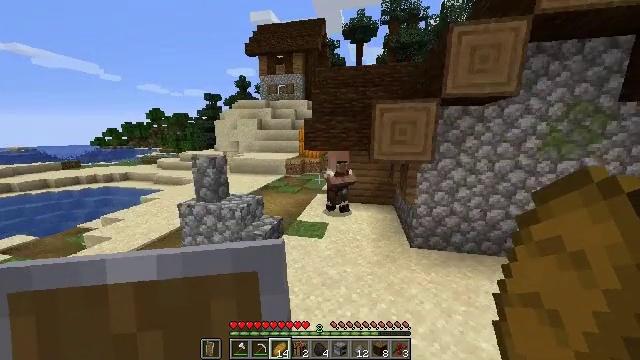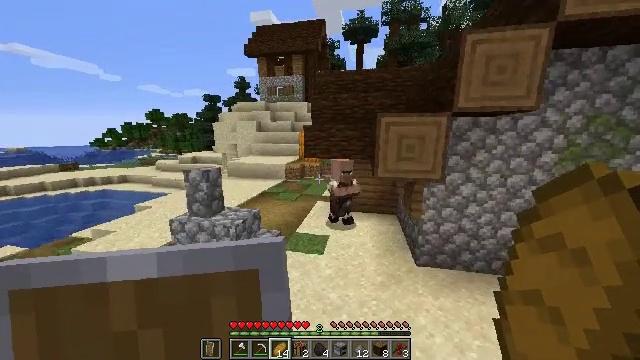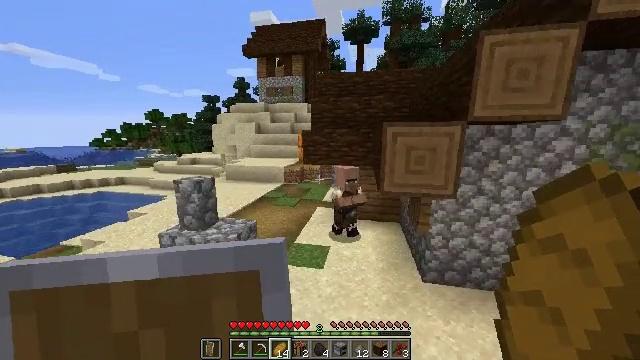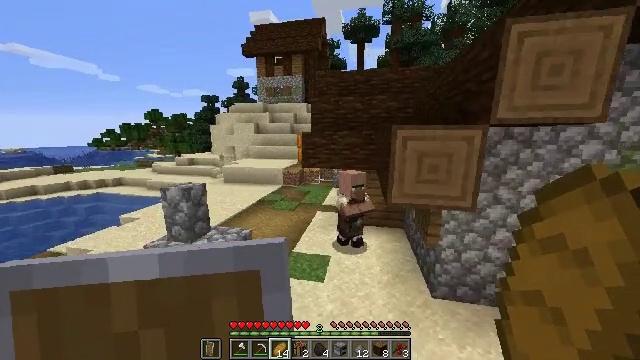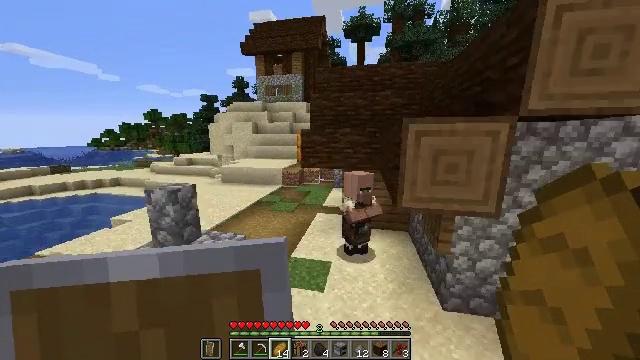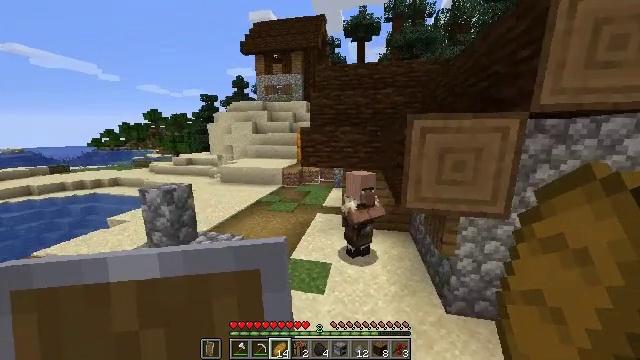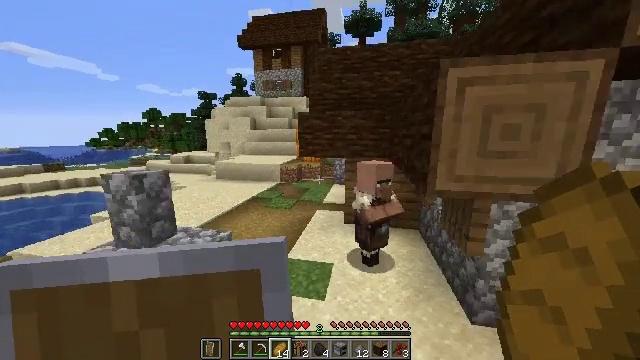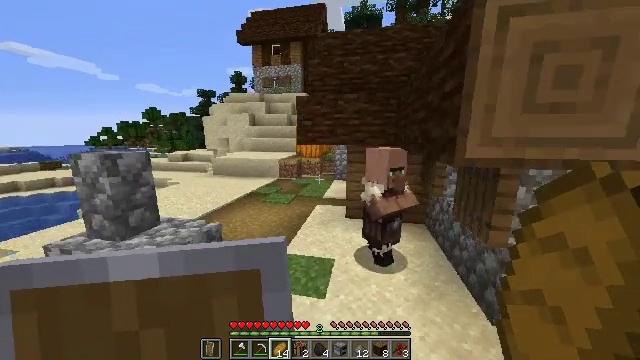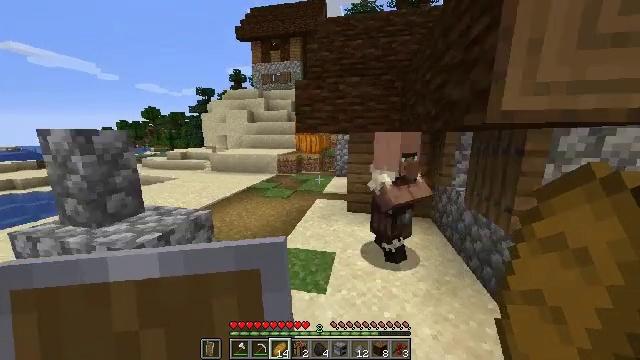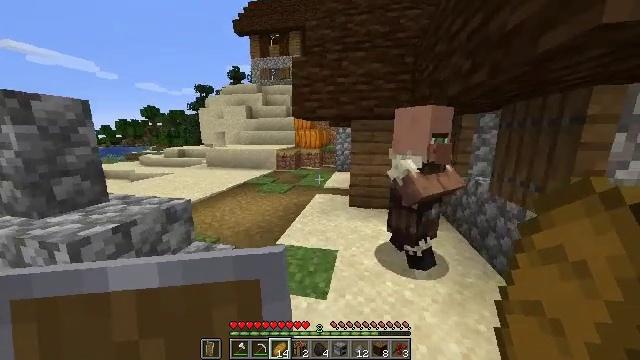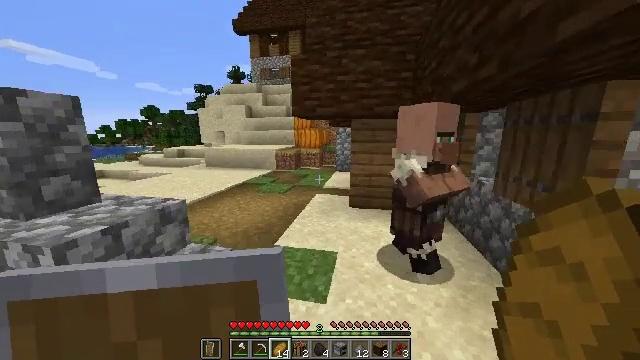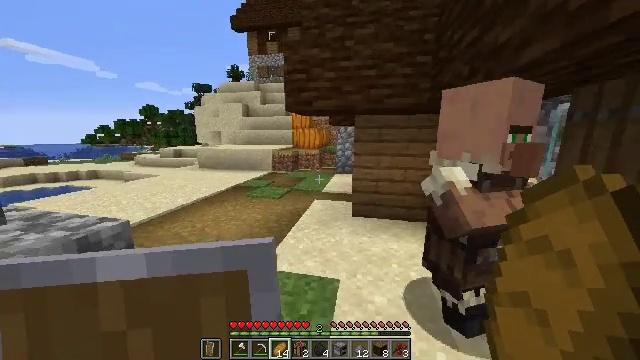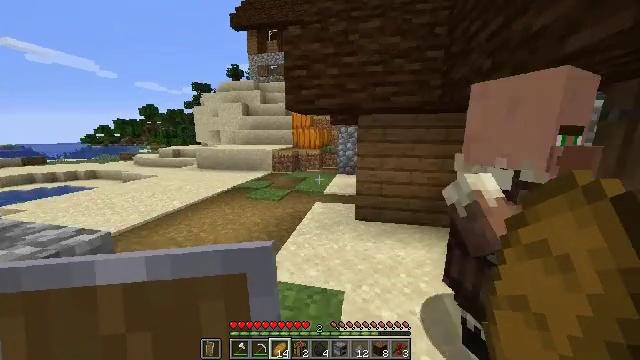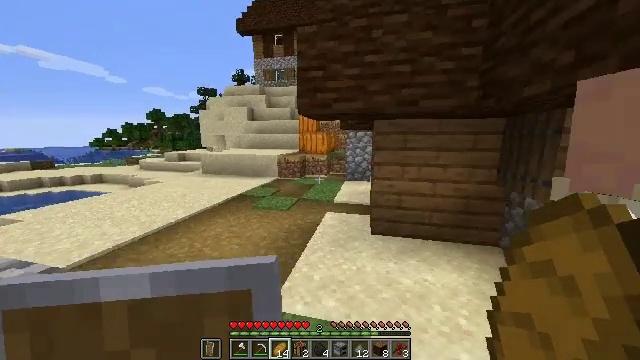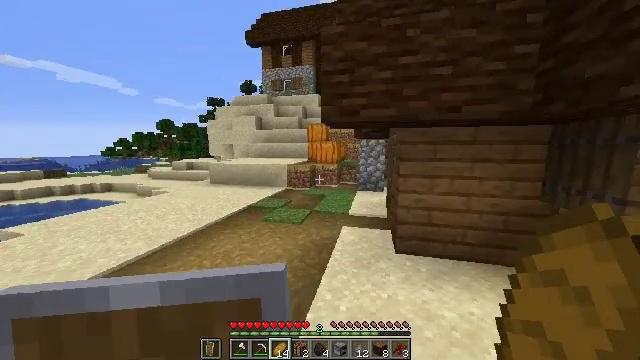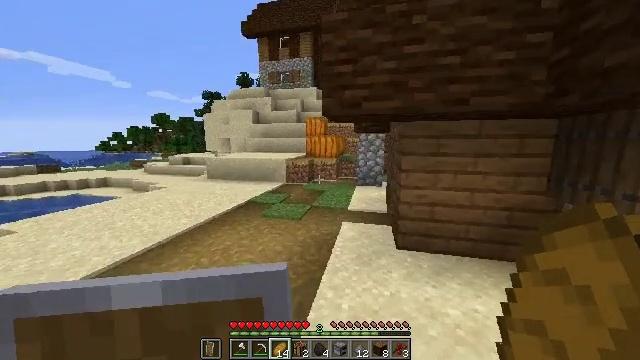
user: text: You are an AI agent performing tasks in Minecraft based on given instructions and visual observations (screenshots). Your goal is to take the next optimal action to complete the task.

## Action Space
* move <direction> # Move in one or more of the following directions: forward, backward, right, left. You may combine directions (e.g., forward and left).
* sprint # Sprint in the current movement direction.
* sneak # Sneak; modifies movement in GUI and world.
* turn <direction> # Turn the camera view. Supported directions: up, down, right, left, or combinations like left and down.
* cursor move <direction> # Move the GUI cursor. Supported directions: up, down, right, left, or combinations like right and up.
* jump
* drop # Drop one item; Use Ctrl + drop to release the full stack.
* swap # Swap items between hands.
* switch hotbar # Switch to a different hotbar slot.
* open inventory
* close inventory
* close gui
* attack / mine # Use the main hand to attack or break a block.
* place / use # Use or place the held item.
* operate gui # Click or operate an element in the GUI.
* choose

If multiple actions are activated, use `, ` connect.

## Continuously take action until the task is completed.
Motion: motion action
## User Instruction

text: Hold left button to gather the purple bed.
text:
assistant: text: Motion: move forward, sprint, jump
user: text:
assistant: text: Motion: move forward, sprint, jump
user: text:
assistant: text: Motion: move forward, sprint, jump
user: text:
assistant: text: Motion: move forward, sprint, jump
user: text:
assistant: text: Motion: move forward, sprint, jump
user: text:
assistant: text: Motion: move forward, sprint, jump
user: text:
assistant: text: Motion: move forward, sprint, jump
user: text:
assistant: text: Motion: move forward, sprint
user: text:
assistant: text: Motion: move forward, sprint
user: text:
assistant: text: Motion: move forward, sprint
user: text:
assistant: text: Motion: move forward, sprint
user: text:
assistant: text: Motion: move forward and move left, sprint
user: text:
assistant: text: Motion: move forward and move left, sprint, turn left and up
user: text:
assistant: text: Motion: move forward and move left, sprint, turn left and up
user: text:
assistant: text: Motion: move forward, sprint, turn down
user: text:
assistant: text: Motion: move forward, sprint, turn right and down
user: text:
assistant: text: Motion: move forward, sprint, turn right and up
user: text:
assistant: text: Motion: move forward, sprint, turn right and up
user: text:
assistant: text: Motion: move forward, sprint, turn right and up
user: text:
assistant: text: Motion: move forward and move left, sprint, turn left and up
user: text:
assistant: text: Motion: move forward and move left, sprint, turn left and down
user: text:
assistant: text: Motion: move forward and move left, sprint
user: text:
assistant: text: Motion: move forward and move left, sprint, turn right
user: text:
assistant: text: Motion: move forward and move left, sprint, turn right and up
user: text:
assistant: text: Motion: move forward and move left, sprint, turn right
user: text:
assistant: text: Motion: move forward and move left, sprint, turn right and down
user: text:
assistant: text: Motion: move forward and move left, sprint, turn right
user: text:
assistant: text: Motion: move forward and move left, sprint, turn right
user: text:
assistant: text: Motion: move forward and move left, sprint, turn right
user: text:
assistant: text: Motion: move forward and move left, sprint, turn right